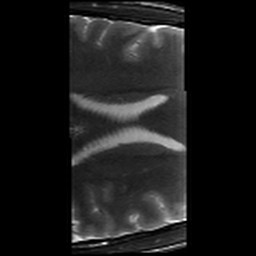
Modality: T2w
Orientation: axial
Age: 21
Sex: male
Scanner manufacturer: siemens
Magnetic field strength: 3 T
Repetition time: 8.02 s
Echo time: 0.08 s